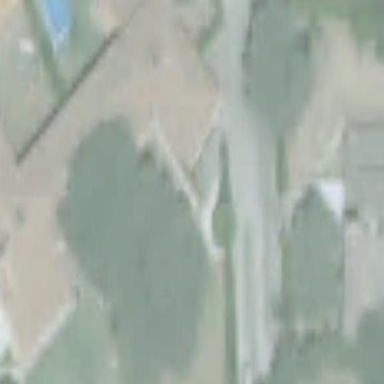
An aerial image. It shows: Simple and straightforward house.